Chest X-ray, PA view. Patient: 53 years old, sex F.
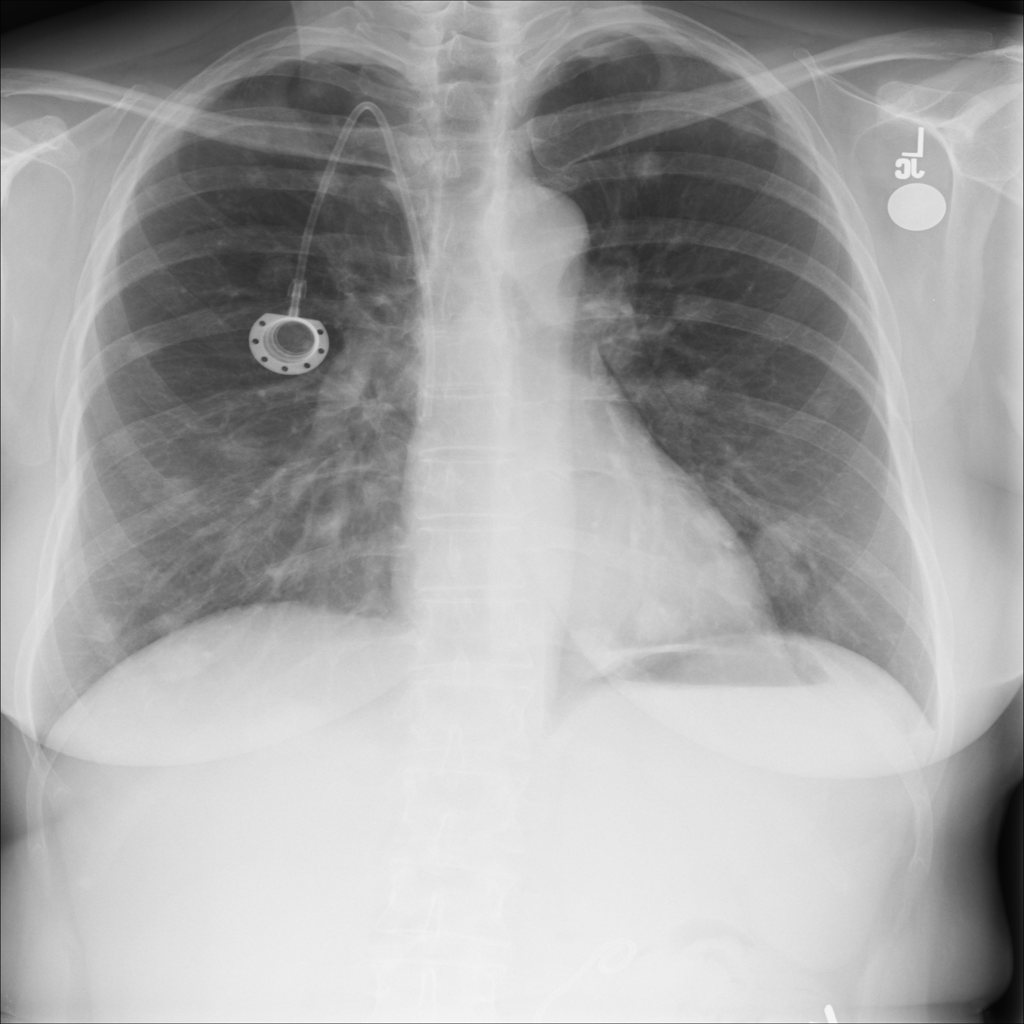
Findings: Nodule